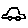
Label: car